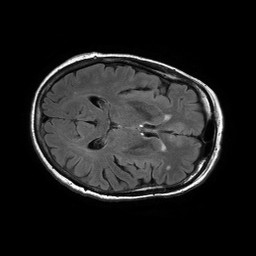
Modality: FLAIR
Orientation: axial
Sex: female
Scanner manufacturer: philips
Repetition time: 11 s
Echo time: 0.125 s